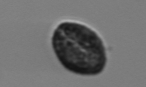
Label: Pseudochattonella_farcimen